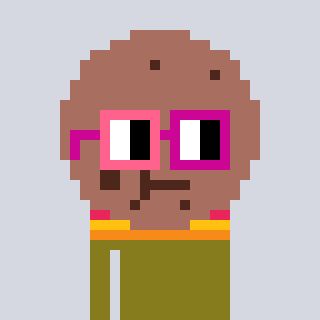
a pixel art character with square pink and red glasses, a cookie-shaped head and a gunk-colored body on a cool background